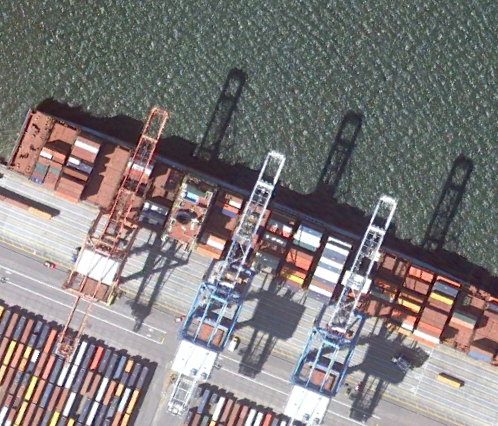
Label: Container_ship